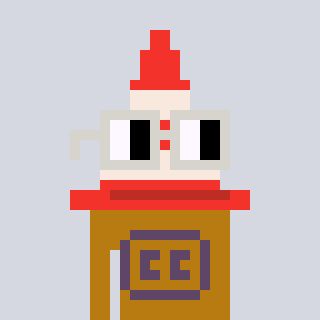
a pixel art character with square light gray glasses, a cone-shaped head and a gold-colored body on a cool background